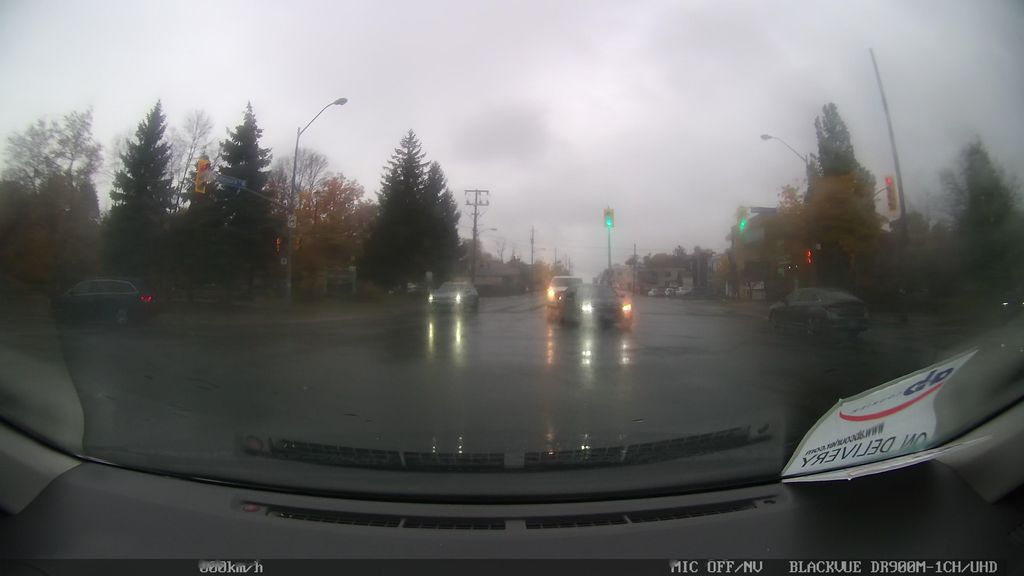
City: toronto